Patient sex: F
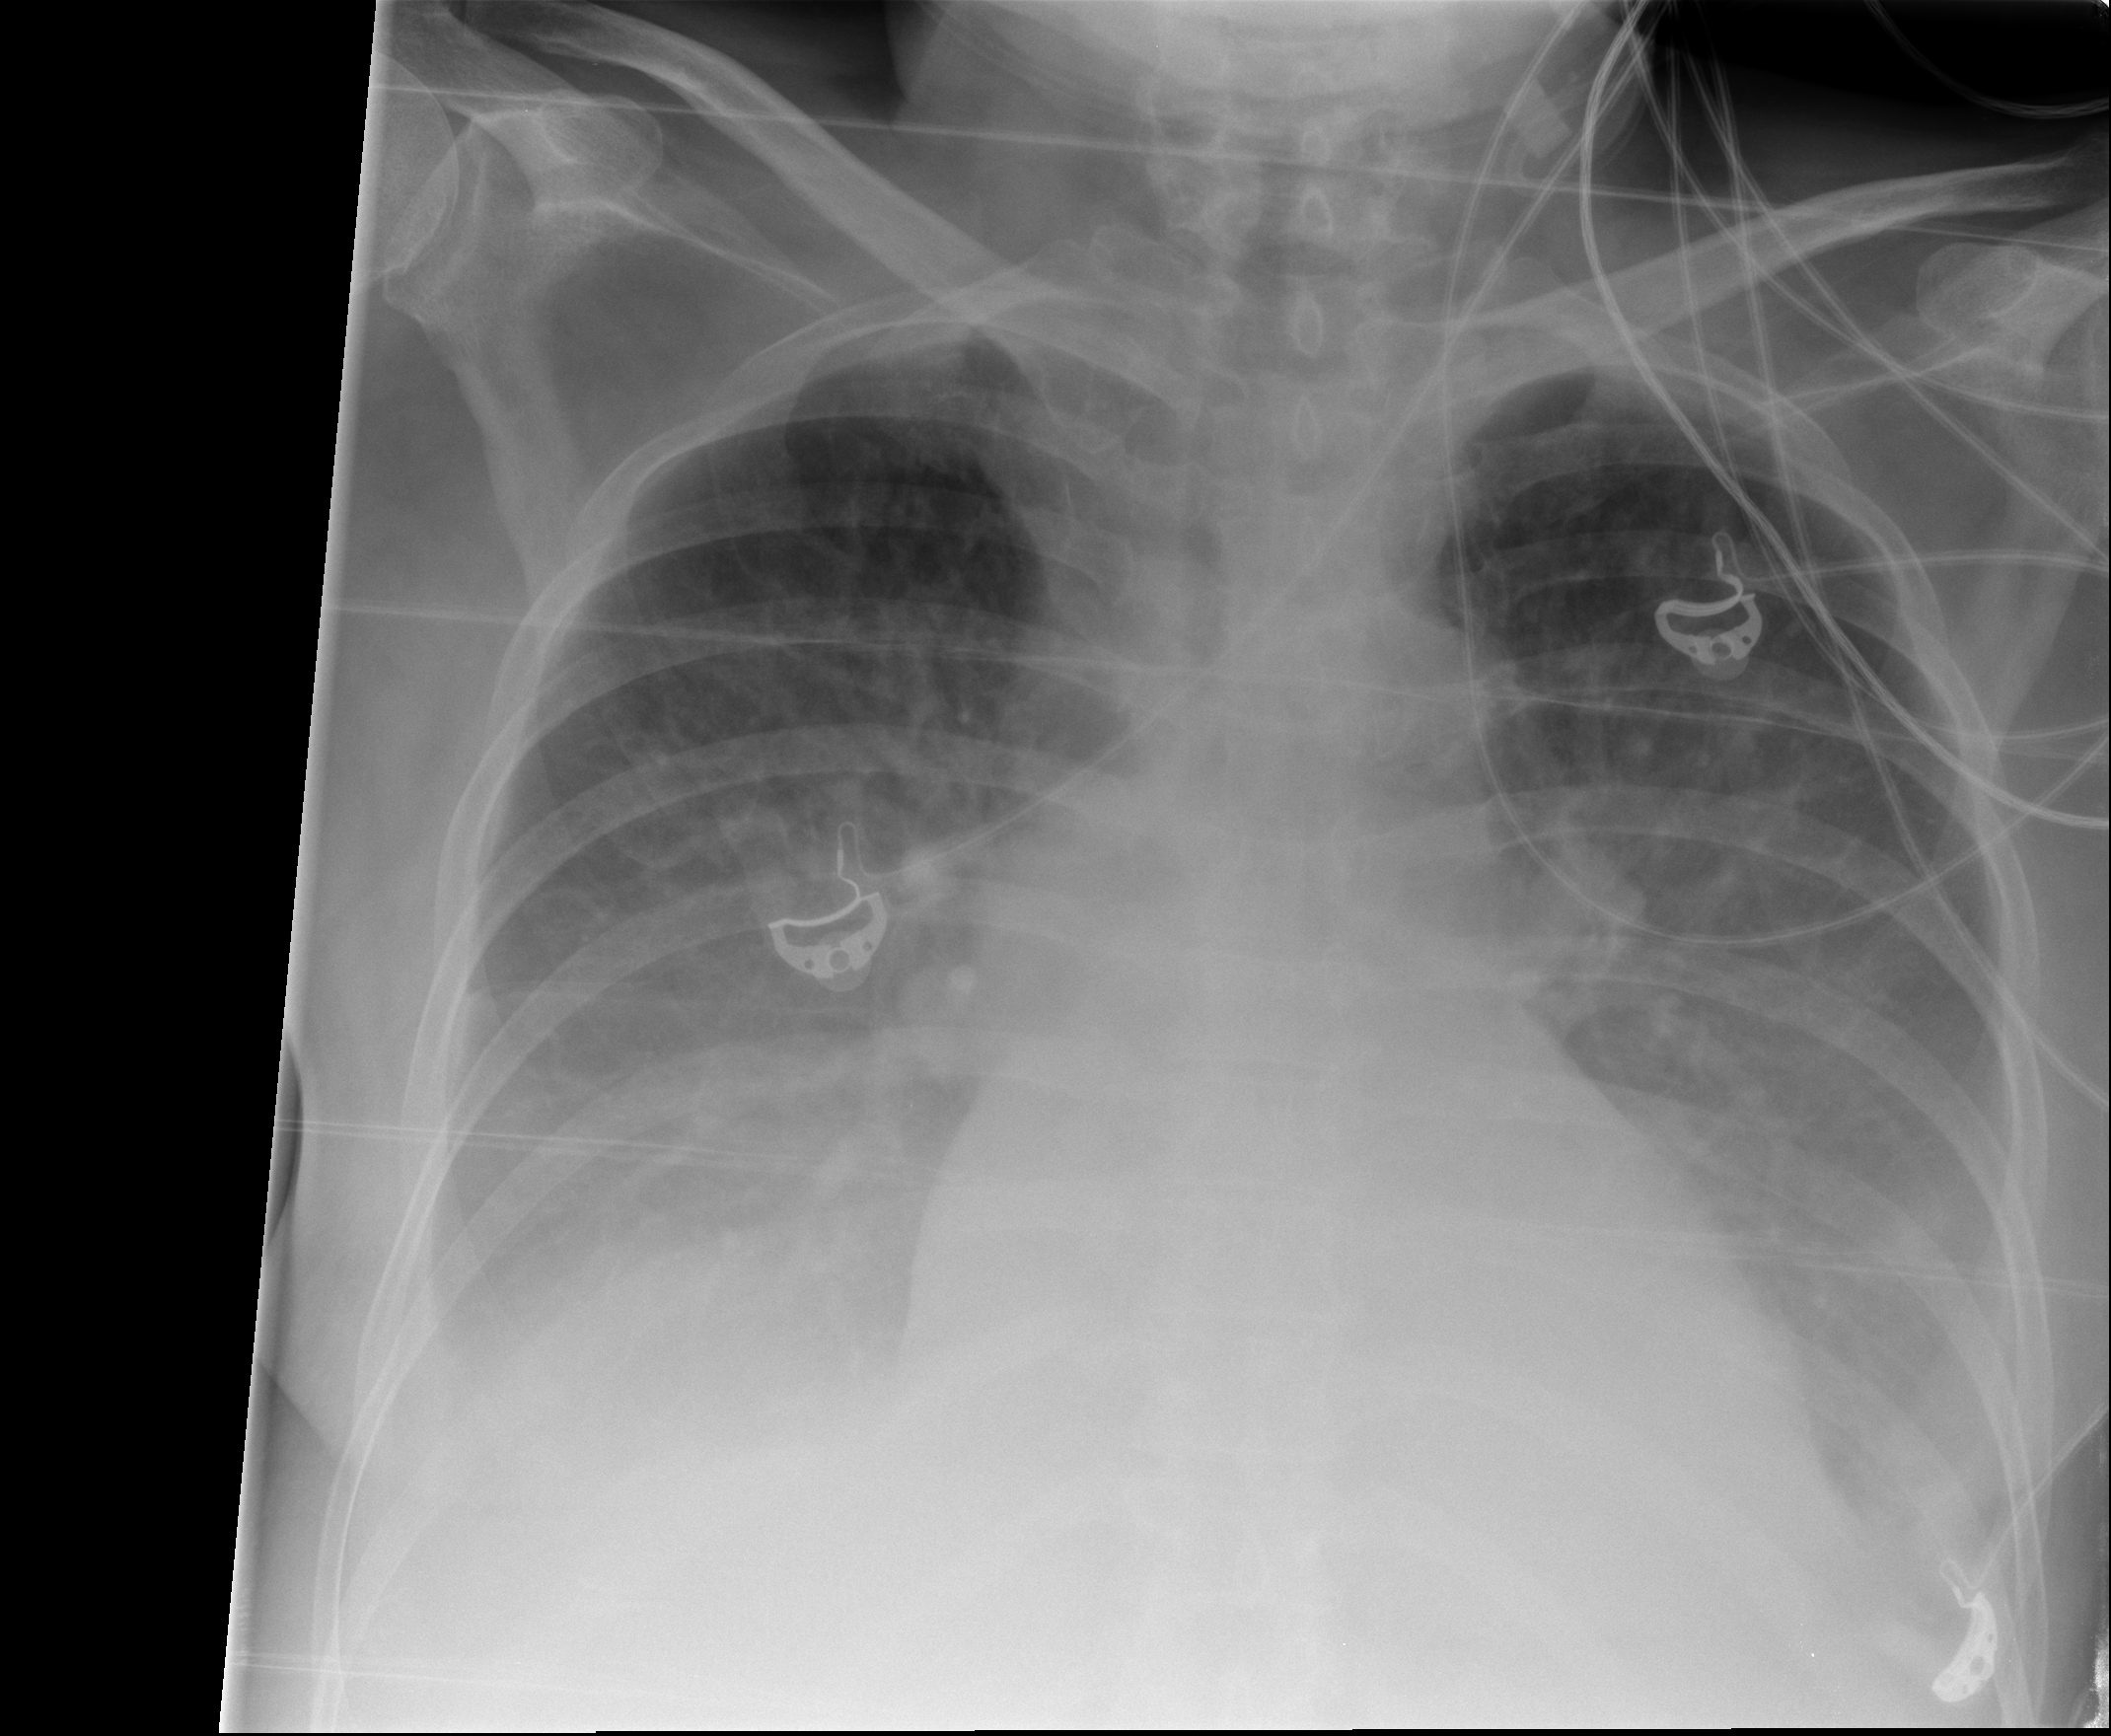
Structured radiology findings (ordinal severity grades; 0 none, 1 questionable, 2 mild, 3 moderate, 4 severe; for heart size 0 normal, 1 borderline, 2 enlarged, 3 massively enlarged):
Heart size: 1
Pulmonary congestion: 1
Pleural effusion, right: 3
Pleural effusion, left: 3
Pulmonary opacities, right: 0
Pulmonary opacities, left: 0
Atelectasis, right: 2
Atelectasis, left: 2